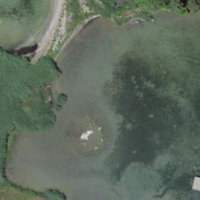
EUNIS habitat code: 14
Species observed at this site:
Alcedo atthis
Sylvia borin
Limosa lapponica
Limosa limosa
Aegithalos caudatus
Jynx torquilla
Sylvia atricapilla
Larus cachinnans
Spinus spinus
Poecile palustris
Cecropis daurica
Larus michahellis
Ardea alba
Erithacus rubecula
Tringa glareola
Tringa totanus
Rissa tridactyla
Tringa stagnatilis
Tringa erythropus
Tringa nebularia
Periparus ater
Tringa ochropus
Anas acuta
Himantopus himantopus
Cyanistes caeruleus
Calidris ferruginea
Chloris chloris
Larus canus
Pyrrhula pyrrhula
Calidris alba
Passer domesticus
Pandion haliaetus
Remiz pendulinus
Mareca penelope
Hydroprogne caspia
Emberiza hortulana
Passer montanus
Calidris alpina
Calidris canutus
Spatula clypeata
Saxicola rubetra
Mareca strepera
Mareca sibilatrix
Mergus merganser
Milvus migrans
Milvus milvus
Gelochelidon nilotica
Arenaria interpres
Oriolus oriolus
Glareola pratincola
Locustella luscinioides
Numenius phaeopus
Phylloscopus trochilus
Motacilla alba
Numenius arquata
Netta peposaca
Actitis macularius
Actitis hypoleucos
Oenanthe oenanthe
Plegadis falcinellus
Anas crecca
Emberiza citrinella
Chroicocephalus genei
Prunella modularis
Gallinago gallinago
Chroicocephalus ridibundus
Muscicapa striata
Platalea leucorodia
Phylloscopus collybita
Luscinia megarhynchos
Gallinula chloropus
Lymnocryptes minimus
Sterna paradisaea
Sitta europaea
Charadrius alexandrinus
Falco tinnunculus
Ficedula hypoleuca
Acrocephalus scirpaceus
Bubulcus ibis
Sterna dougallii
Emberiza calandra
Melanitta nigra
Acrocephalus schoenobaenus
Acrocephalus arundinaceus
Pluvialis fulva
Alopochen aegyptiaca
Anas platyrhynchos
Aythya ferina
Streptopelia decaocto
Acrocephalus palustris
Ixobrychus minutus
Aythya fuligula
Regulus ignicapilla
Lanius collurio
Aythya marila
Carduelis carduelis
Nycticorax nycticorax
Phalacrocorax carbo
Egretta garzetta
Lullula arborea
Corvus corone
Haematopus ostralegus
Asio flammeus
Emberiza cirlus
Bucephala clangula
Hippolais icterina
Pernis apivorus
Gavia stellata
Cygnus olor
Ardea purpurea
Gavia arctica
Gavia immer
Cuculus canorus
Phoenicurus ochruros
Phoenicurus phoenicurus
Corvus corax
Branta bernicla
Haliaeetus albicilla
Morus bassanus
Riparia riparia
Mergus serrator
Phoenicopterus roseus
Sturnus vulgaris
Troglodytes troglodytes
Phalaropus fulicarius
Corvus frugilegus
Aix sponsa
Aix galericulata
Turdus merula
Circus aeruginosus
Tachymarptis melba
Amazonetta brasiliensis
Hirundo rustica
Upupa epops
Circus pygargus
Sterna hirundo
Turdus pilaris
Regulus regulus
Calidris pugnax
Coccothraustes coccothraustes
Delichon urbicum
Certhia brachydactyla
Tachybaptus ruficollis
Podiceps grisegena
Podiceps cristatus
Anthus trivialis
Turdus philomelos
Fulica atra
Pastor roseus
Falco subbuteo
Podiceps auritus
Anthus spinoletta
Dendrocopos major
Podiceps nigricollis
Turdus viscivorus
Falco peregrinus
Buteo buteo
Anthus pratensis
Alauda arvensis
Pica pica
Garrulus glandarius
Columba livia
Saxicola rubicola
Panurus biarmicus
Picus viridis
Charadrius hiaticula
Motacilla cinerea
Grus grus
Linaria cannabina
Accipiter gentilis
Stercorarius parasiticus
Fringilla coelebs
Tadorna tadorna
Coloeus monedula
Columba palumbus
Chlidonias niger
Chlidonias leucopterus
Dryobates minor
Fringilla montifringilla
Parus major
Columba oenas
Ichthyaetus melanocephalus
Accipiter nisus
Cyprinus carpio